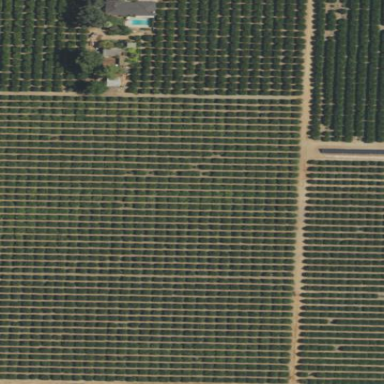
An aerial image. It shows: Orange orchard with beautiful orange trees.